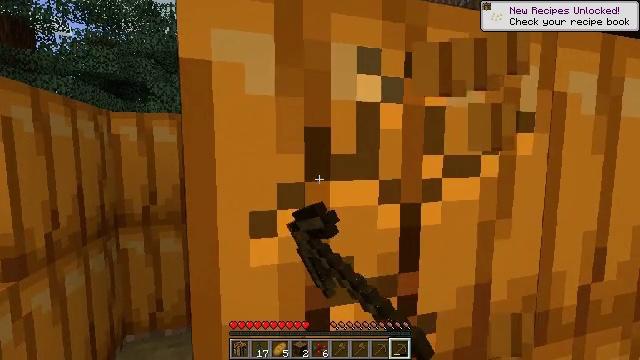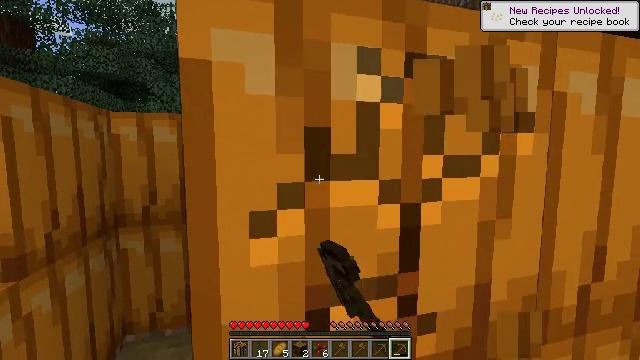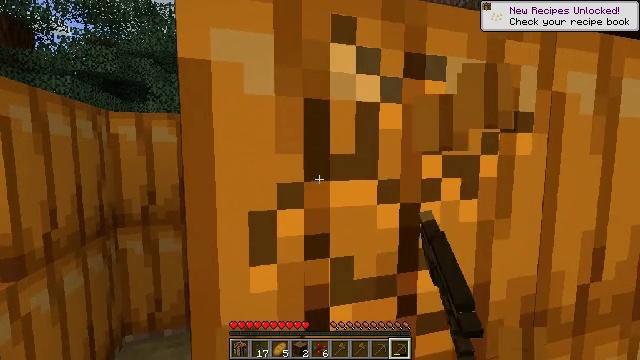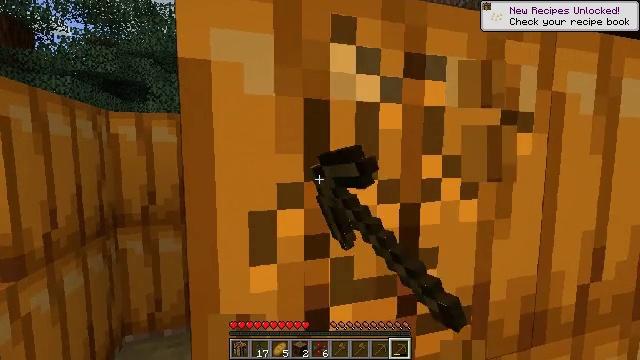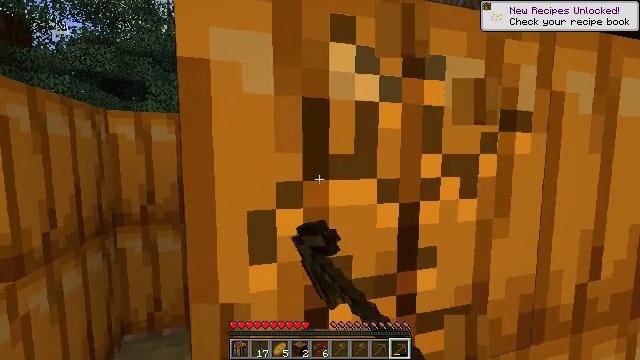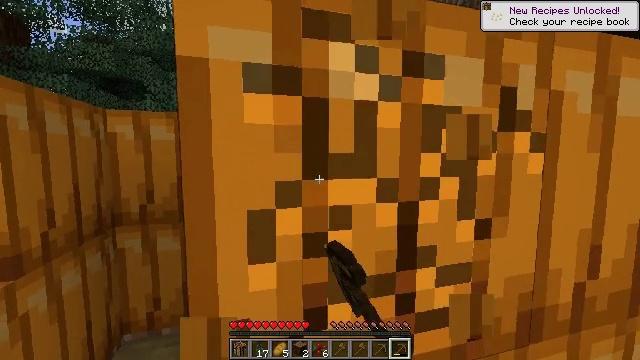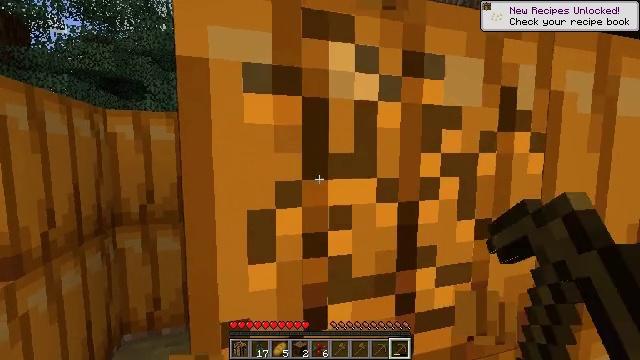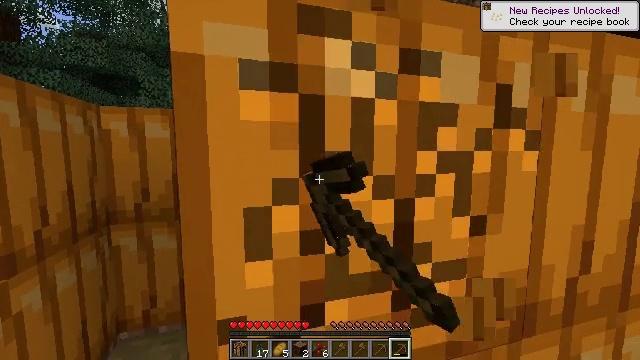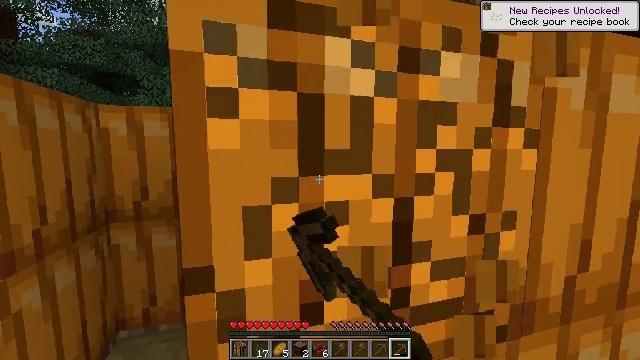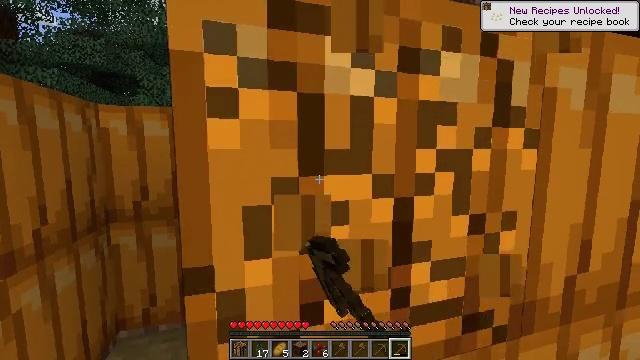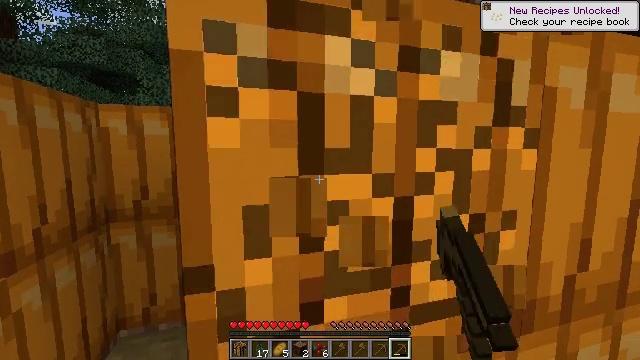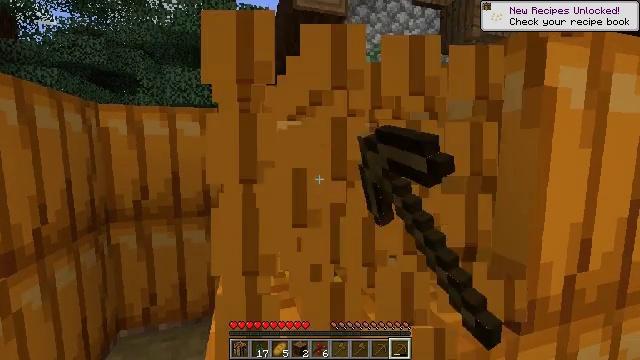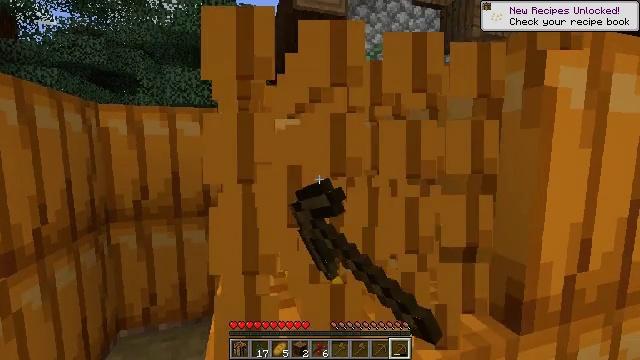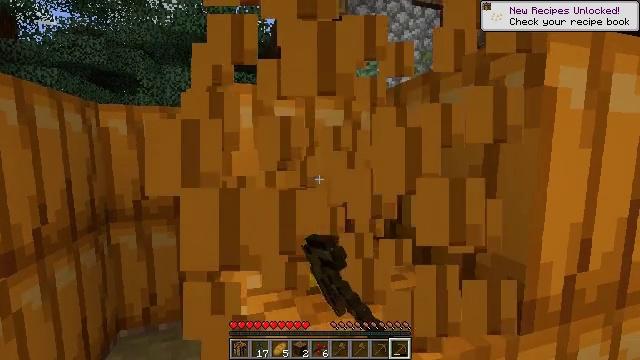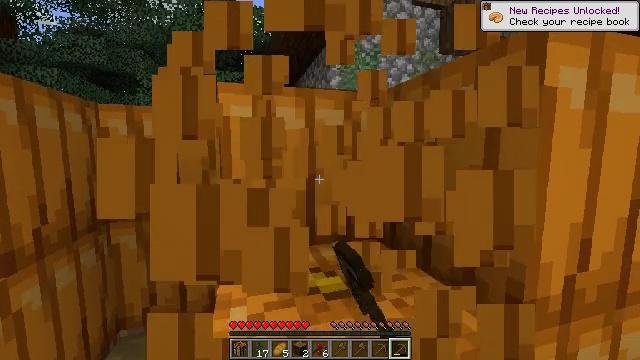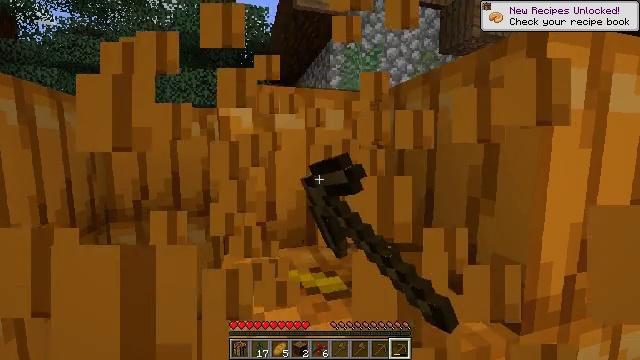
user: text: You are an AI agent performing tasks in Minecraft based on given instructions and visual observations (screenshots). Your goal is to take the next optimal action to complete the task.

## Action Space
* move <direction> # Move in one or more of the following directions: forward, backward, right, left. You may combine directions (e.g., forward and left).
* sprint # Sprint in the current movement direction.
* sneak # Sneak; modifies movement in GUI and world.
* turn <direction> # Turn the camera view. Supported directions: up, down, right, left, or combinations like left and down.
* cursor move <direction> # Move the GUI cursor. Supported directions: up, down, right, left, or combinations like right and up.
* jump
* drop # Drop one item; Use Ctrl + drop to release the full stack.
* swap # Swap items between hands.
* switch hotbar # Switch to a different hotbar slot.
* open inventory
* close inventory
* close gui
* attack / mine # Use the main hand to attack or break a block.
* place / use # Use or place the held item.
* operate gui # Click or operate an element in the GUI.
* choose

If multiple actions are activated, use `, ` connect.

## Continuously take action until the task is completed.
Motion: motion action
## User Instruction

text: Gather a pumpkin block.
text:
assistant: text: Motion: attack / mine
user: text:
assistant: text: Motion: attack / mine
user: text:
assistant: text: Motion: attack / mine
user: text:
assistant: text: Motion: attack / mine
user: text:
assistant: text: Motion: attack / mine
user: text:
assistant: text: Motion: attack / mine
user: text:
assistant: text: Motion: attack / mine
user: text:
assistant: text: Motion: attack / mine
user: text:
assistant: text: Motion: attack / mine
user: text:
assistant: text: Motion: attack / mine
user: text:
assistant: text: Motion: attack / mine
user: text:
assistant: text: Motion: attack / mine
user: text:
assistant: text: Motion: attack / mine
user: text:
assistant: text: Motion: attack / mine
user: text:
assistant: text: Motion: attack / mine
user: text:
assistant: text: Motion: attack / mine
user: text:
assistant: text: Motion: attack / mine
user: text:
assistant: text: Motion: turn right and down, attack / mine
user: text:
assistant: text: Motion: turn right and down, attack / mine
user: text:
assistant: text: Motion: turn down, attack / mine
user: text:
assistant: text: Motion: attack / mine
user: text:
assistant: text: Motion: attack / mine
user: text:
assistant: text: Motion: attack / mine
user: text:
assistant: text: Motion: attack / mine
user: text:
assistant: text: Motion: attack / mine
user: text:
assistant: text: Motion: attack / mine
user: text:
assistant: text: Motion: attack / mine
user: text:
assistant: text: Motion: attack / mine
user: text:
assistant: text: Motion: attack / mine
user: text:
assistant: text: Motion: attack / mine